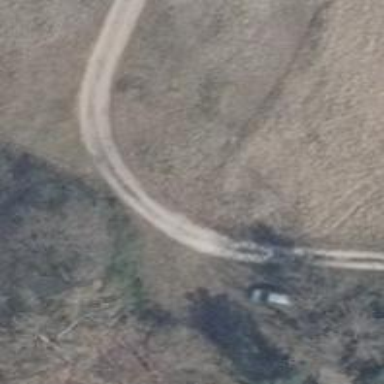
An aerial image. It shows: Path.